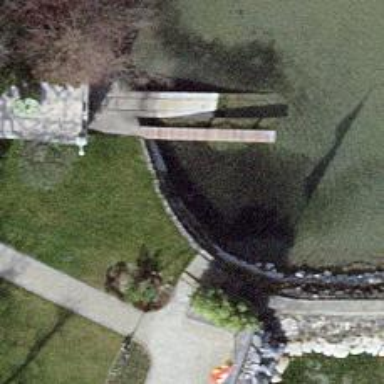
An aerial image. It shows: Man-made pier.